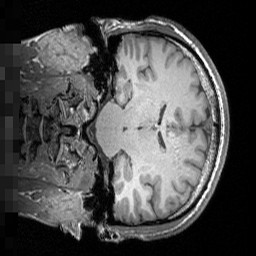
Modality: T1w
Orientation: coronal
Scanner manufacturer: siemens
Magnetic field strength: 3 T
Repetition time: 1.5 s
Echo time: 0.00291 s